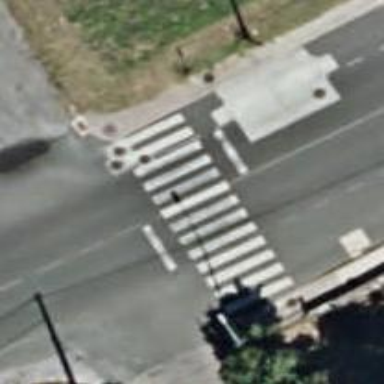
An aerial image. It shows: Uncontrolled road crossing.